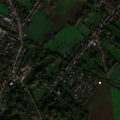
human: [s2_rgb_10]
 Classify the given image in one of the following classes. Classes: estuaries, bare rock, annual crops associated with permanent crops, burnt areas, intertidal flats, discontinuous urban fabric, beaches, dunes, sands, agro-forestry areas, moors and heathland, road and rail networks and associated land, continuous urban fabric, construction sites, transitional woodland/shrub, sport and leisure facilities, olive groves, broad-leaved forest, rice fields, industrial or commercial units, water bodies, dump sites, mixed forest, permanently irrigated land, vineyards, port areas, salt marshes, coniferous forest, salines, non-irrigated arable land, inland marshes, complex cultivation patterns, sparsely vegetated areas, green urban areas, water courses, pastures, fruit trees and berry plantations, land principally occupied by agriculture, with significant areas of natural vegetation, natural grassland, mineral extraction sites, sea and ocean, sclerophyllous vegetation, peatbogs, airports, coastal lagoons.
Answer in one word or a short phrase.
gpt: discontinuous urban fabric, non-irrigated arable land, pastures, complex cultivation patterns, land principally occupied by agriculture, with significant areas of natural vegetation, broad-leaved forest